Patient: sex F, age 39
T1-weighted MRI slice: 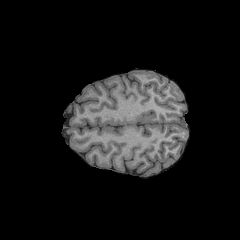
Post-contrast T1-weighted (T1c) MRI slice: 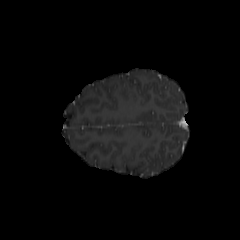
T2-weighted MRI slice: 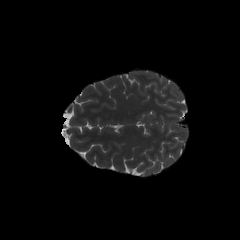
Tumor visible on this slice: no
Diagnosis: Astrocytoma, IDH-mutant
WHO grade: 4